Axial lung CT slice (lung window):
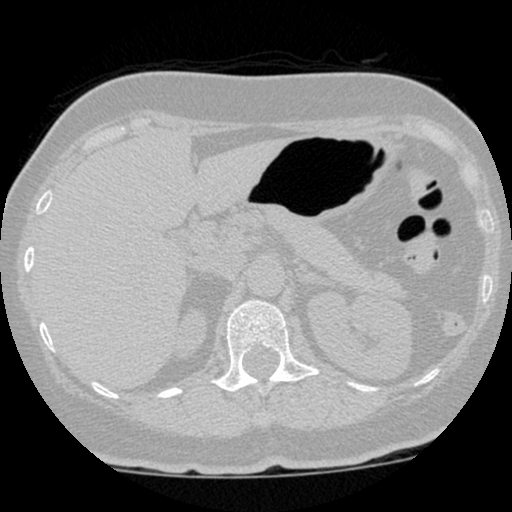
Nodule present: no